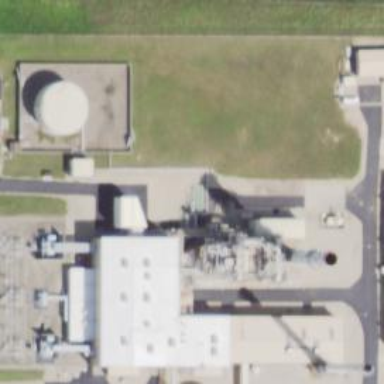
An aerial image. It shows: Gas-powered generator. It is gas turbine type generator.